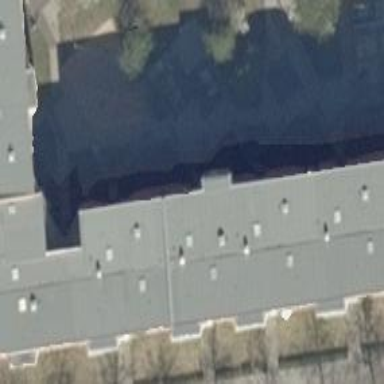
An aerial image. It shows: Apartment building with flat roof.